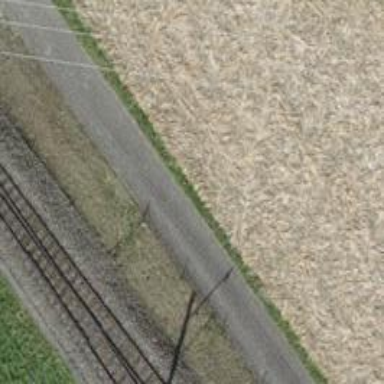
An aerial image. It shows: Track with grade2 tracktype.